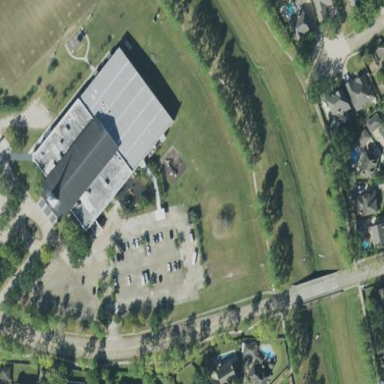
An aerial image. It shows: School building.